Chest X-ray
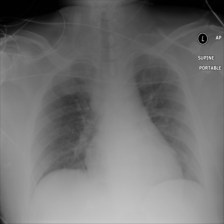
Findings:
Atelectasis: negative
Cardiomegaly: negative
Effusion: negative
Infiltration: negative
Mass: negative
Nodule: negative
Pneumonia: negative
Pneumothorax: negative
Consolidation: negative
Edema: negative
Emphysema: negative
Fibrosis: negative
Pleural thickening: negative
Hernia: negative